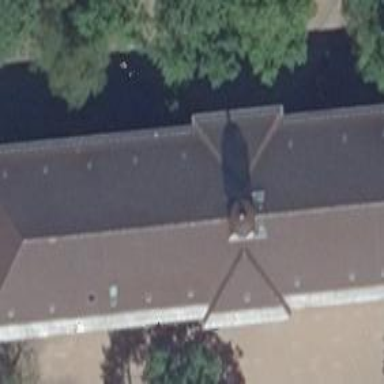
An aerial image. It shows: Courthouse building.